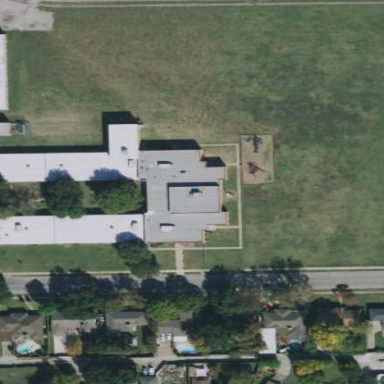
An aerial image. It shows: School.